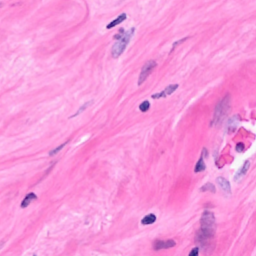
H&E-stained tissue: Breast